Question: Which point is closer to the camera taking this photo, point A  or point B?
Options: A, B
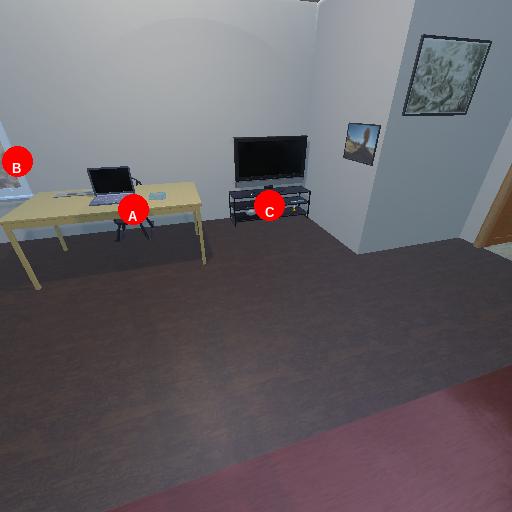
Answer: A